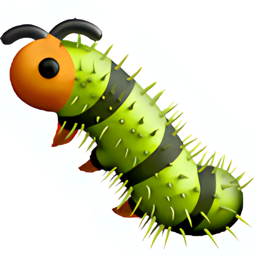
Name: bug
Emoji: 🐛
Group: Animals & Nature
Sub-group: animal-bug